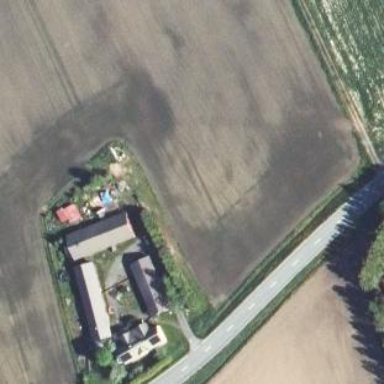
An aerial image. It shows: Farmyard area.